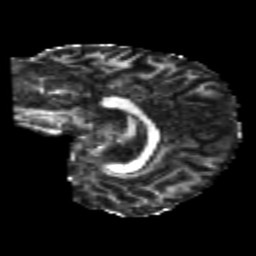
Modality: FA
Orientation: sagittal
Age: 25
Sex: female
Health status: healthy
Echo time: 0.074 s